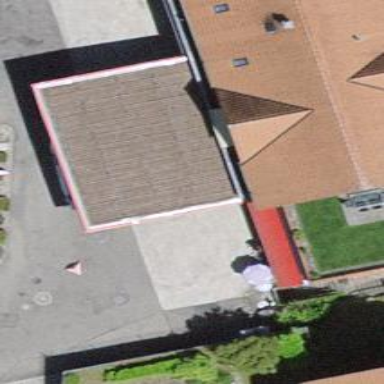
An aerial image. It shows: Building housing fuel station.